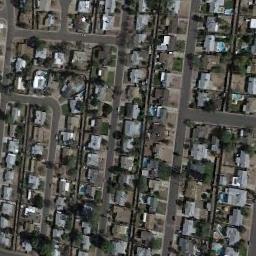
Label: dense_residential